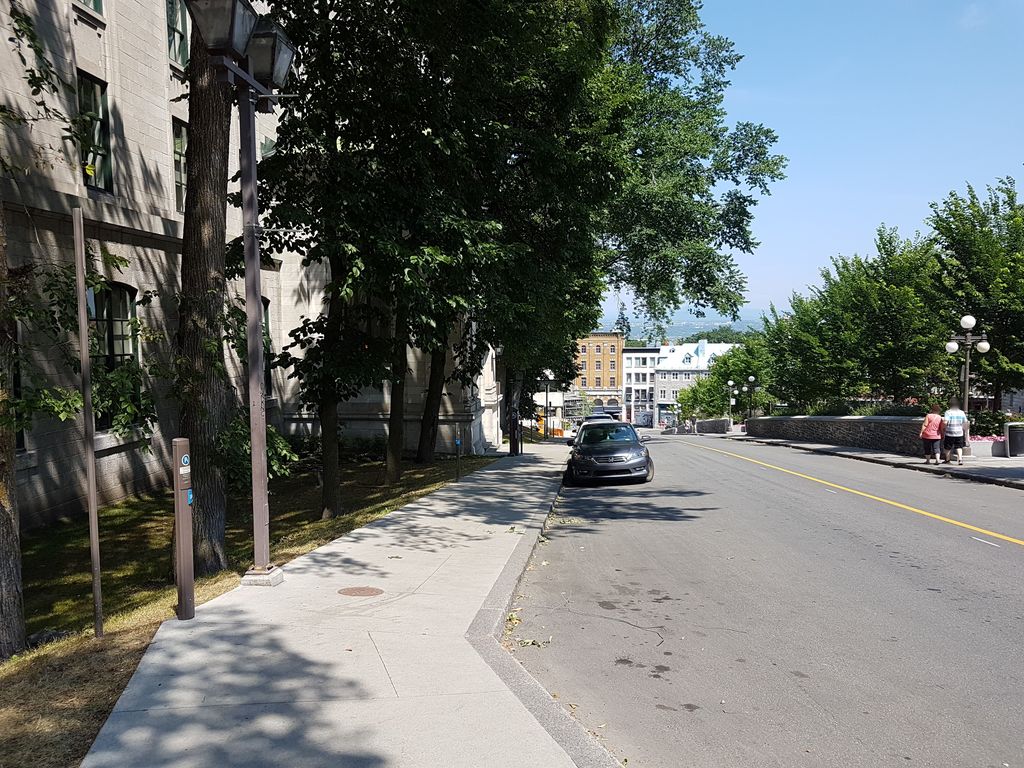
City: quebec_city